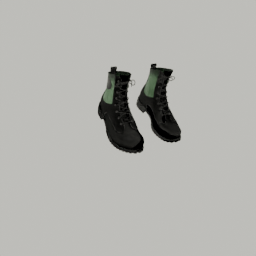
Label: people